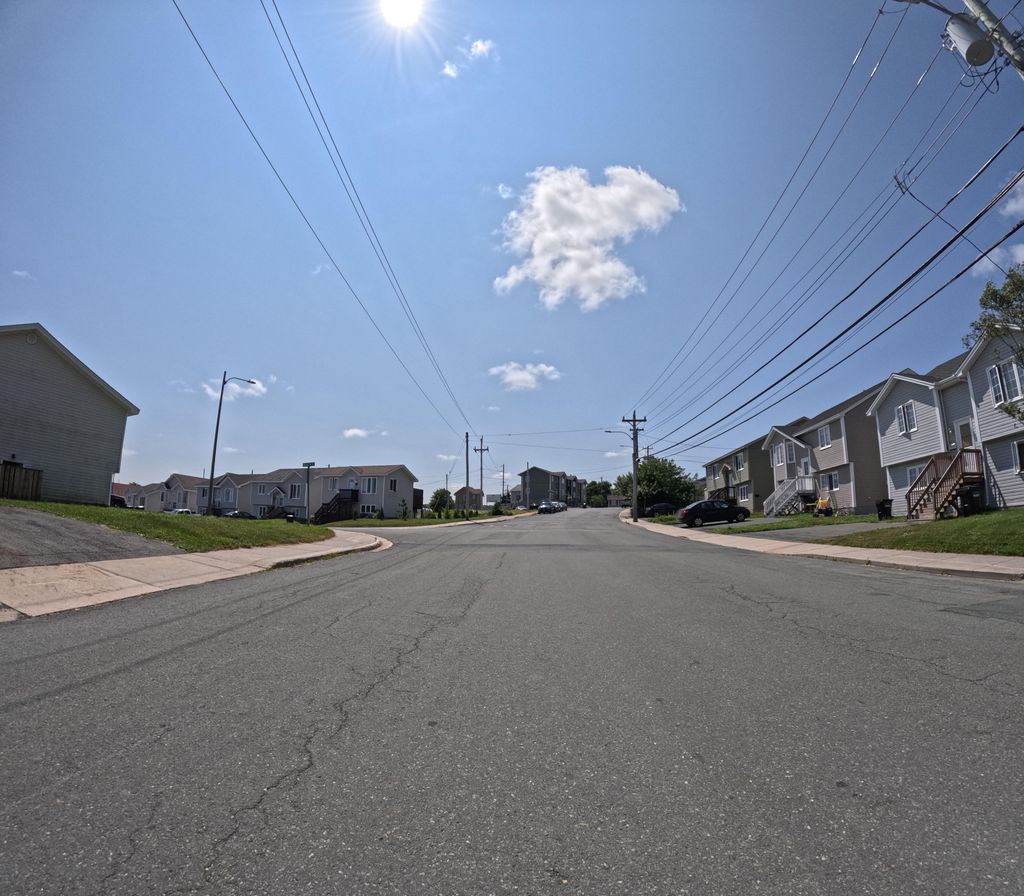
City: st_johns